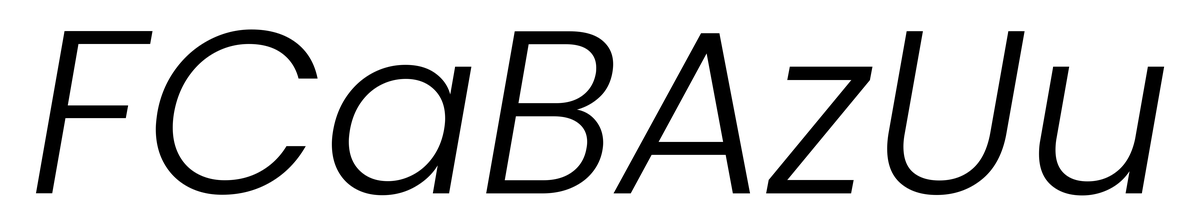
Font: Poppins-LightItalic